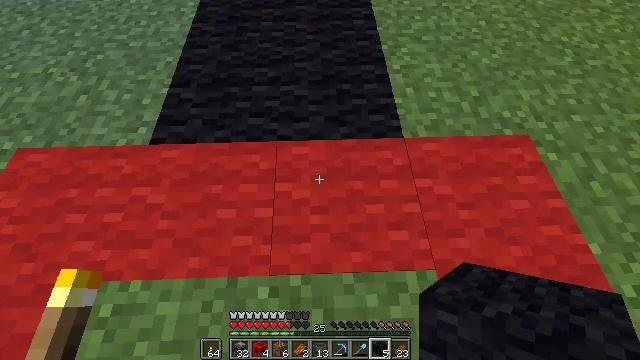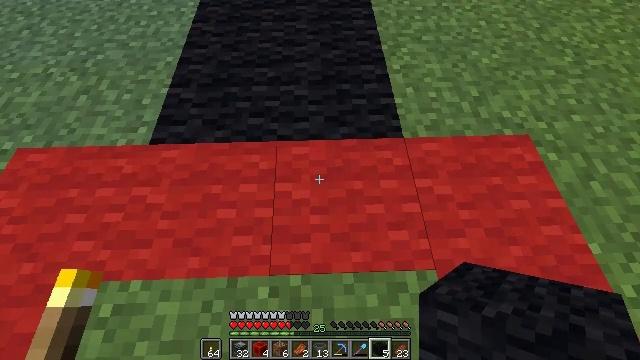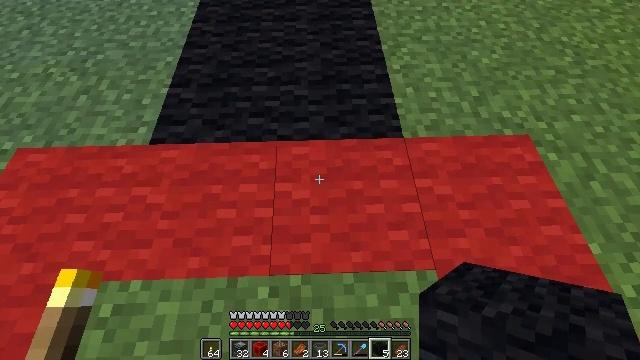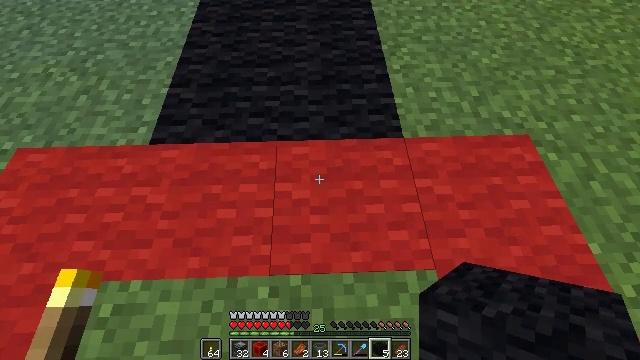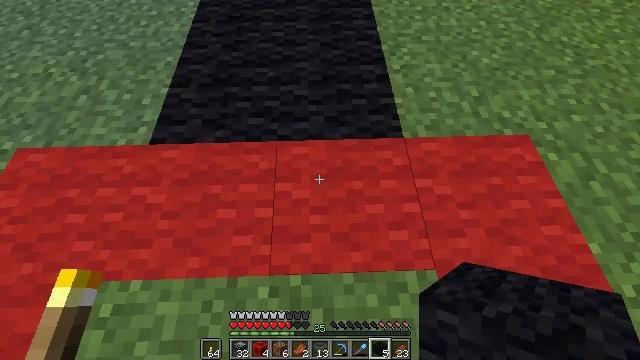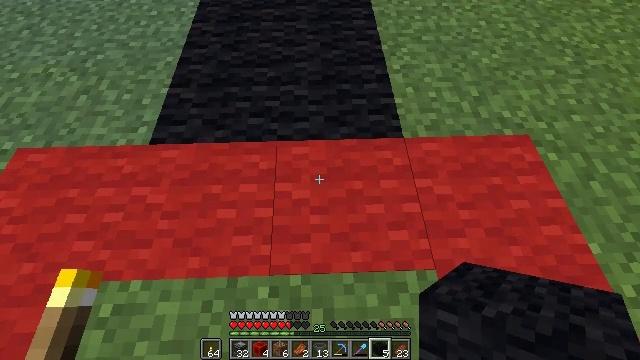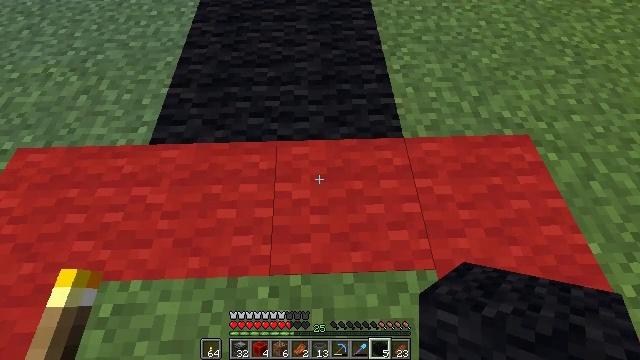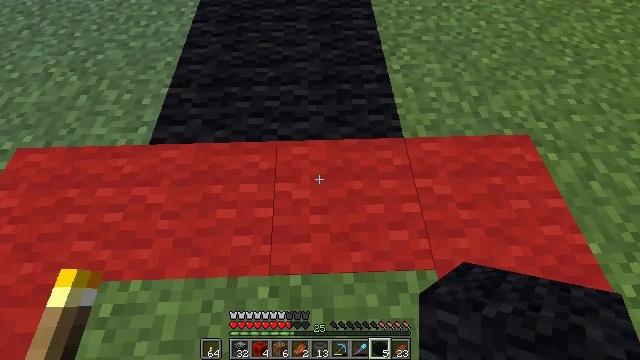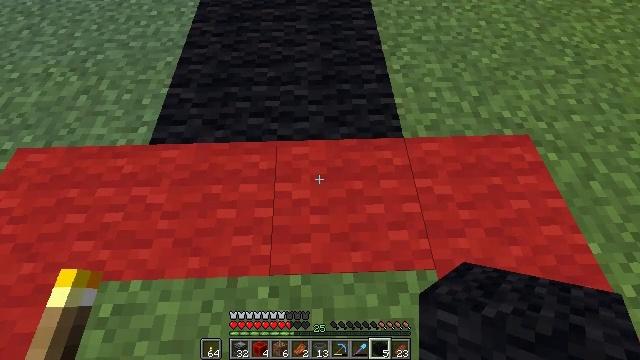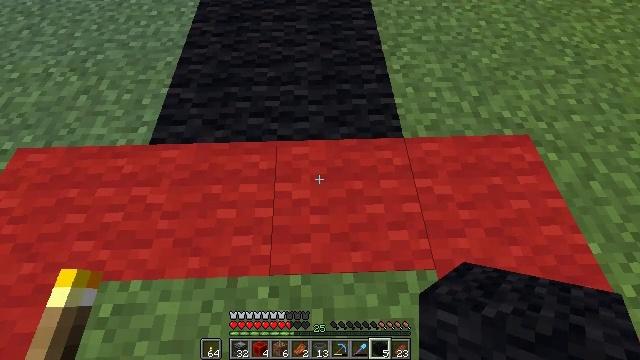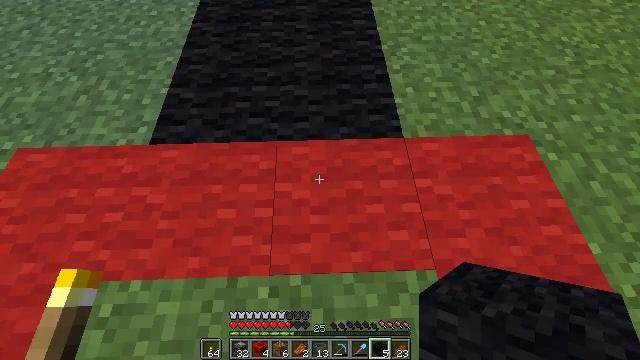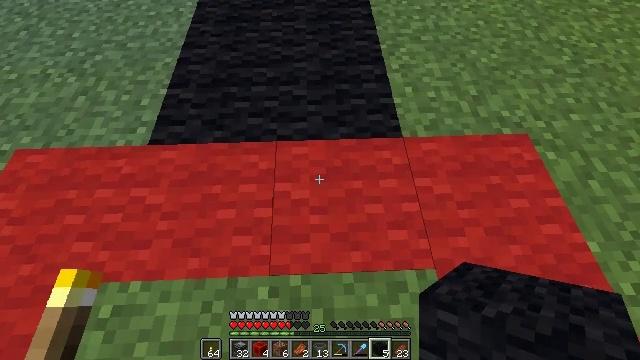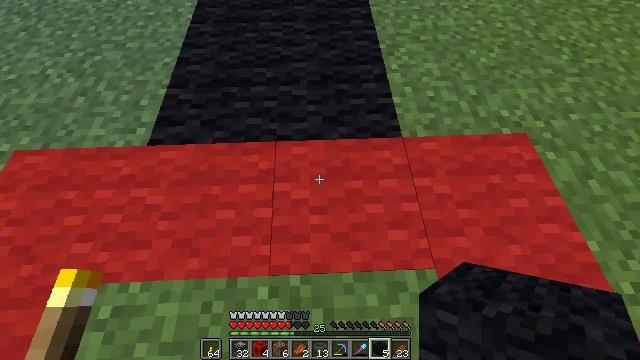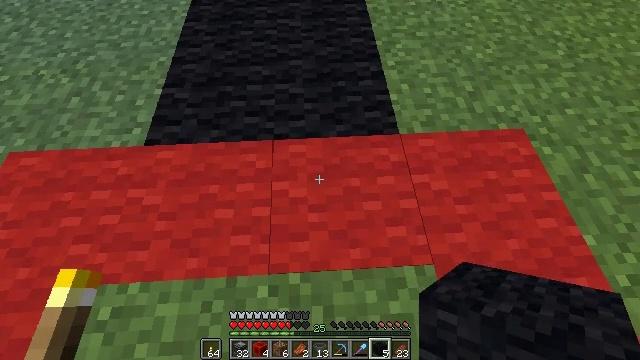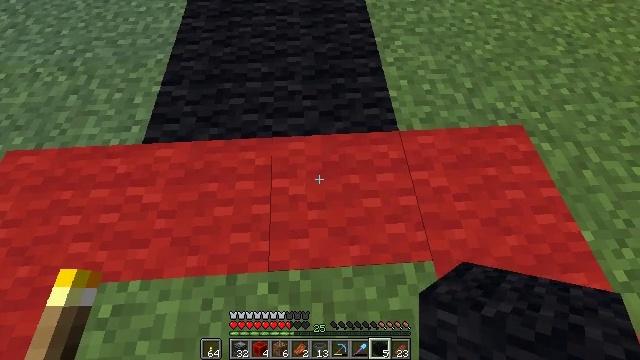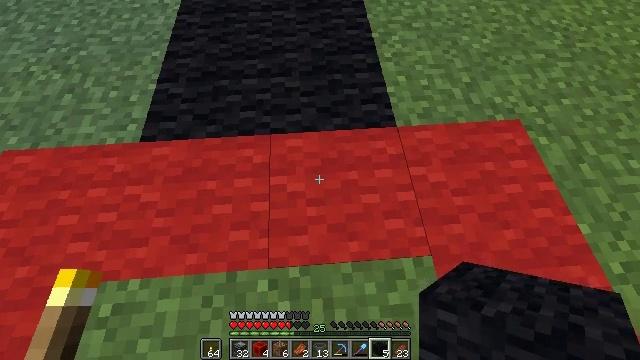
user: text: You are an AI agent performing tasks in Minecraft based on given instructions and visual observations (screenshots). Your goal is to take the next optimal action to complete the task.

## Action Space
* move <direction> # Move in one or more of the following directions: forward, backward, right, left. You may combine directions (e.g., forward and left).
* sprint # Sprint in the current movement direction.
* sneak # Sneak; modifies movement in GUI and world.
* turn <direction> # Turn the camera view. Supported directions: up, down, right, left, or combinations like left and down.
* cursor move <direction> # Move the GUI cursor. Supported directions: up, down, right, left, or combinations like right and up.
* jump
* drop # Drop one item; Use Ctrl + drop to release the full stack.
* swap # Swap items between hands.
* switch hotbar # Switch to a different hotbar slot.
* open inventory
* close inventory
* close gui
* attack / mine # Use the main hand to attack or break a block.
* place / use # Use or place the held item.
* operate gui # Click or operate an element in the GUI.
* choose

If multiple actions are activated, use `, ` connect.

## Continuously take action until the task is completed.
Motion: motion action
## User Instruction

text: Collect the red wool to use for crafting.
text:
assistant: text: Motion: no_op
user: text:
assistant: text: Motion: no_op
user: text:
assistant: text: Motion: no_op
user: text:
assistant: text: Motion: no_op
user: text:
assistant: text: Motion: no_op
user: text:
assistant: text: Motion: no_op
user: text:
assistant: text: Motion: no_op
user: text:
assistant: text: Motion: no_op
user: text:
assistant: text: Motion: no_op
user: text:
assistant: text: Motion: no_op
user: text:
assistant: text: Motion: no_op
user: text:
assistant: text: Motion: no_op
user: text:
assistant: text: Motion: no_op
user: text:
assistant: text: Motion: no_op
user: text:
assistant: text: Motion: no_op
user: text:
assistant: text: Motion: no_op
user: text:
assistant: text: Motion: attack / mine
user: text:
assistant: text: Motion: attack / mine
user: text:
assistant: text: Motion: attack / mine
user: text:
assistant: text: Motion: attack / mine
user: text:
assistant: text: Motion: attack / mine
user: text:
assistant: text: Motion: attack / mine
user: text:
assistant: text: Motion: attack / mine
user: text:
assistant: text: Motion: attack / mine
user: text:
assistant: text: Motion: attack / mine
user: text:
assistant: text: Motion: attack / mine
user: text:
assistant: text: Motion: attack / mine
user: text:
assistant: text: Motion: attack / mine
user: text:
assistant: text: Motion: attack / mine
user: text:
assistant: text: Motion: attack / mine